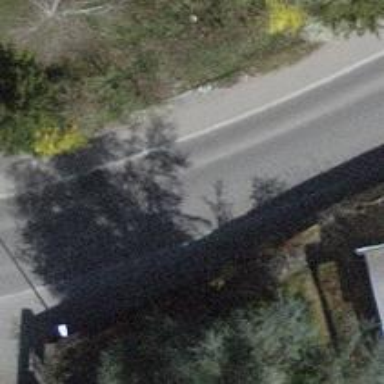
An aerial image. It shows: Tertiary road with sidewalk.